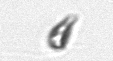
Label: Cryptophyta